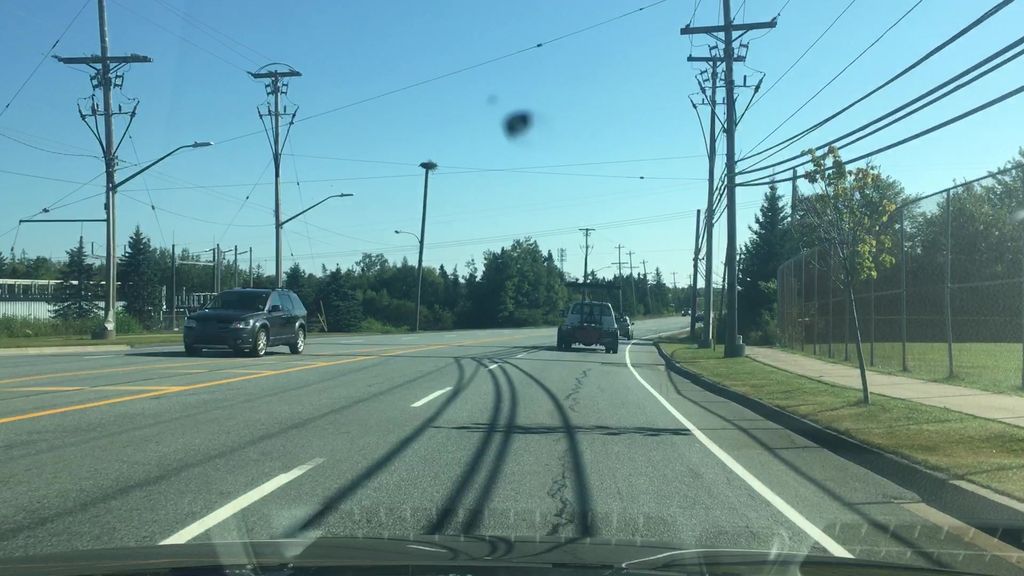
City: halifax